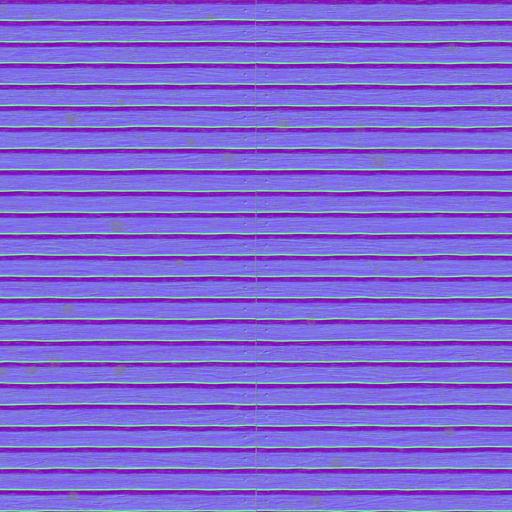
dark grunge moss mossy nails planks siding wall wood wooden